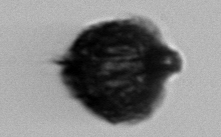
Label: Gonyaulax